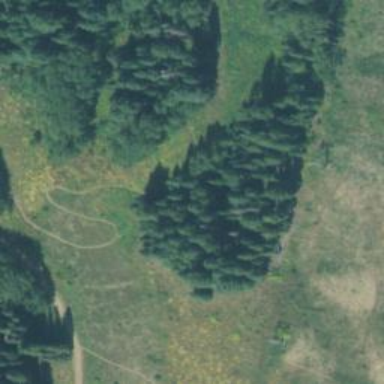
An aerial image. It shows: Path.